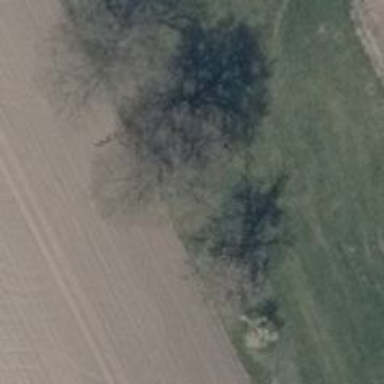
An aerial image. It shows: Row of trees in natural setting.